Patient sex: F
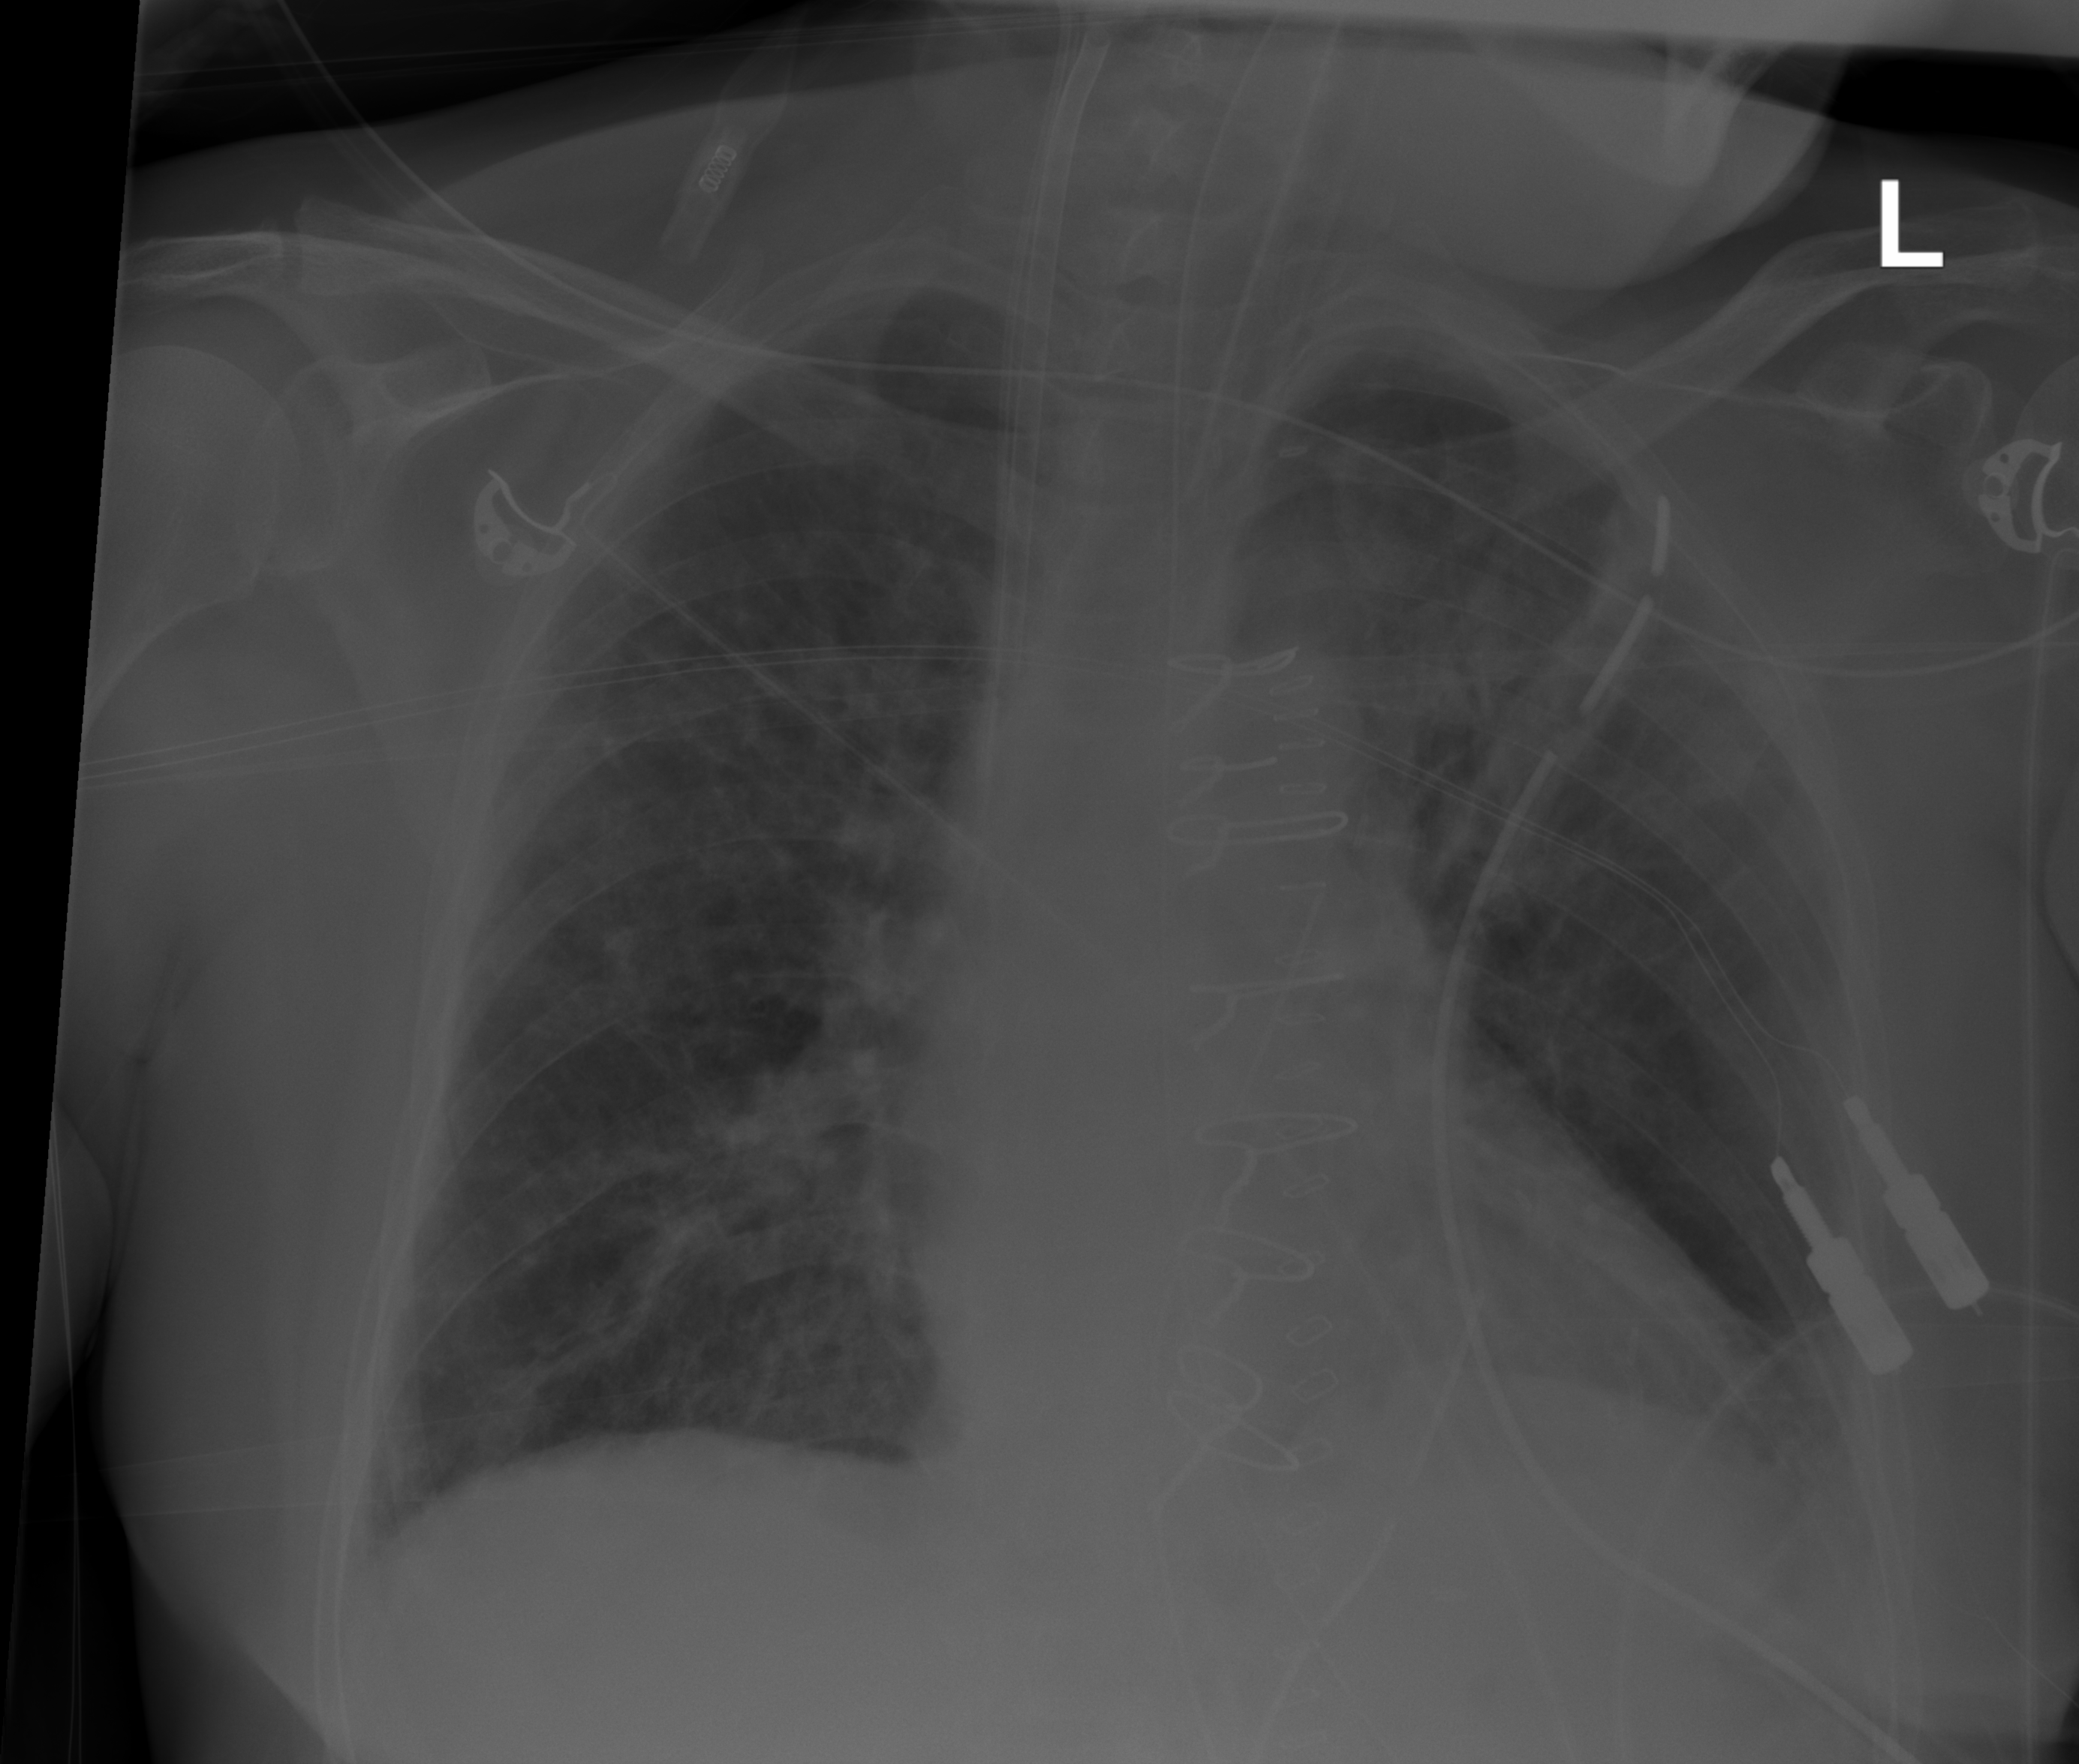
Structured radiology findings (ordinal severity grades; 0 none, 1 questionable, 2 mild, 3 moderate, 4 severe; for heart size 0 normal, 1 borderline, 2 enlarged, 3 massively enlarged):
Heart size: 0
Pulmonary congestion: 2
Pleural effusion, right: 0
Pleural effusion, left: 1
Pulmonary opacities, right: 0
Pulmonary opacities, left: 2
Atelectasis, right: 0
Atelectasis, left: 2